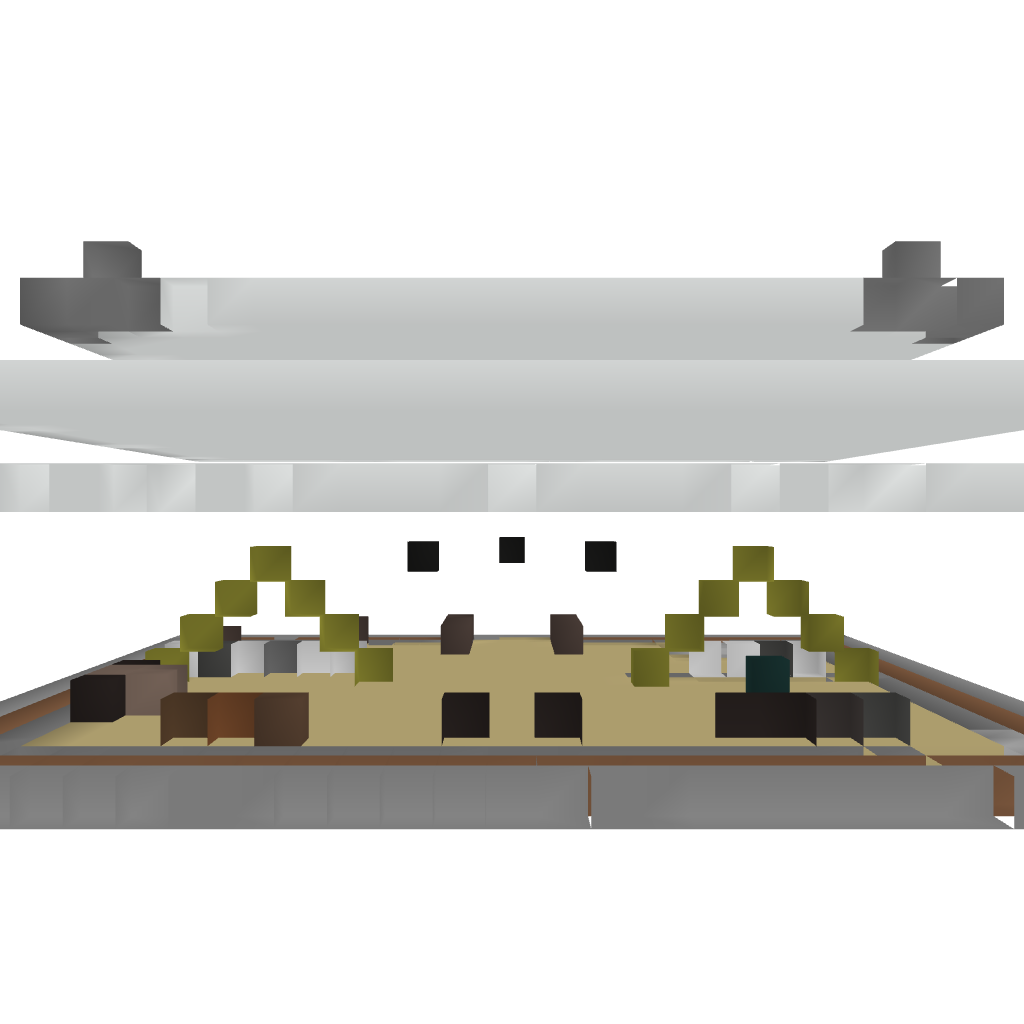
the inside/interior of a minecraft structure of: Modern House